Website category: auto
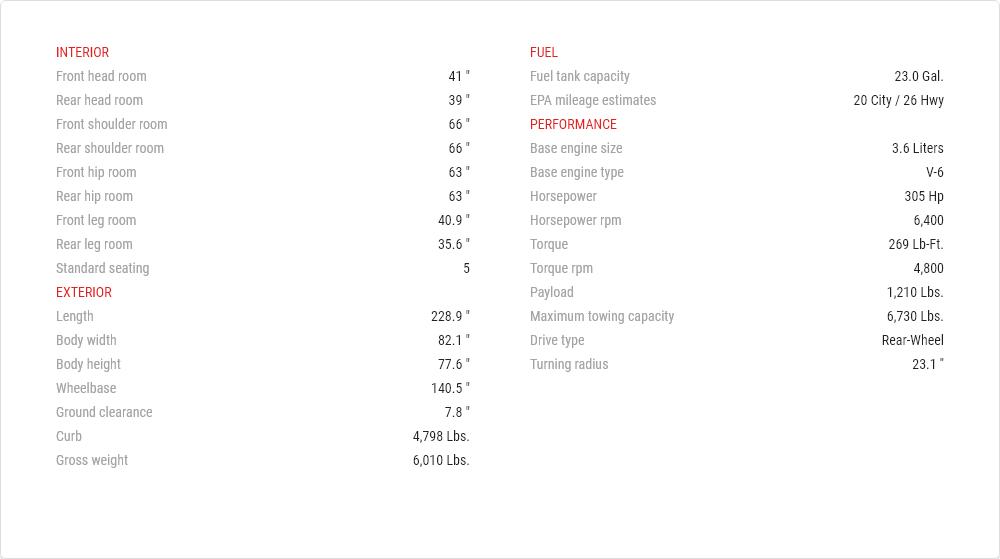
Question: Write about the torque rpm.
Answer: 4,800

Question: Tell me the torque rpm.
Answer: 4,800

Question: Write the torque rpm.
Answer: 4,800

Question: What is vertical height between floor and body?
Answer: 7.8 "

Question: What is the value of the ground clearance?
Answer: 7.8 "

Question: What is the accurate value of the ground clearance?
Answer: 7.8 "

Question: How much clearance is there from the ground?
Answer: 7.8 "

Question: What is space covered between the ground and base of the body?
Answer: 7.8 "

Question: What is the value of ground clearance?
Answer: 7.8 "

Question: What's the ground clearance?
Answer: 7.8 "

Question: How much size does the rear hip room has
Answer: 63 "

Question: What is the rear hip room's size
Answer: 63 "

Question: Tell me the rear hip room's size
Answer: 63 "

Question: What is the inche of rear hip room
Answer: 63 "

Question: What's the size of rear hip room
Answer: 63 "

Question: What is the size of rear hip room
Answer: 63 "

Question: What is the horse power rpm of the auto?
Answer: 6,400

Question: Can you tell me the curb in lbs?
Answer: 4,798 lbs.

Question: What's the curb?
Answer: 4,798 lbs.

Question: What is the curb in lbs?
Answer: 4,798 lbs.

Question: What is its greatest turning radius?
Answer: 23.1 ''

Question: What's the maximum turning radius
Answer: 23.1 ''

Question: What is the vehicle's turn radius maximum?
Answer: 23.1 ''

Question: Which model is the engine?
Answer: V-6

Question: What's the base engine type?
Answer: V-6

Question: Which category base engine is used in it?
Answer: V-6

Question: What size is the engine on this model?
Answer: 3.6 liters

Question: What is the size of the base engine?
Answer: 3.6 liters

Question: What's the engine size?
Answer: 3.6 liters

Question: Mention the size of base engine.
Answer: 3.6 liters

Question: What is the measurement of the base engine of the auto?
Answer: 3.6 liters

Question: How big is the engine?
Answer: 3.6 liters

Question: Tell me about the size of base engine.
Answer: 3.6 liters

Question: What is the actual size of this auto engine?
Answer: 3.6 liters

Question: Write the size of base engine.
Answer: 3.6 liters

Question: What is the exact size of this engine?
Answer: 3.6 liters

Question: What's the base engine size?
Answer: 3.6 liters

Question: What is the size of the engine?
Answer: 3.6 liters

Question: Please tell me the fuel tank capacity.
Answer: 23.0 gal.

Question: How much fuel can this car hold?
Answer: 23.0 gal.

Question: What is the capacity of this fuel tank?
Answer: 23.0 gal.

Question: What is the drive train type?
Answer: rear-wheel

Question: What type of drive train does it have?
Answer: rear-wheel

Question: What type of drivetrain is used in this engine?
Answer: rear-wheel

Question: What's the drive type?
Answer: rear-wheel

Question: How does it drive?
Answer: rear-wheel

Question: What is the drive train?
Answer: rear-wheel

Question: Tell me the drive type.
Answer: rear-wheel

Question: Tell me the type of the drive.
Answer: rear-wheel

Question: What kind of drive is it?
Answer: rear-wheel

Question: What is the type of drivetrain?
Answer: rear-wheel

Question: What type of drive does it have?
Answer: rear-wheel

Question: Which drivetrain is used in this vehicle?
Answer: rear-wheel

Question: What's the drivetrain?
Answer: rear-wheel

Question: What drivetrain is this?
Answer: rear-wheel

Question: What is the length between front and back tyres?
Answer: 140.5 "

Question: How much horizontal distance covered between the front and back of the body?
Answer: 140.5 "

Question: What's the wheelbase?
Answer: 140.5 "

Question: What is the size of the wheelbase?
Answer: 140.5 "

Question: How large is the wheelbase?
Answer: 140.5 "

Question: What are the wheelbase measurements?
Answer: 140.5 "

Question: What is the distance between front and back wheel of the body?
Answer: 140.5 "

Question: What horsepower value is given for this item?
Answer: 305 hp

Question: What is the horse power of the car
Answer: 305 hp